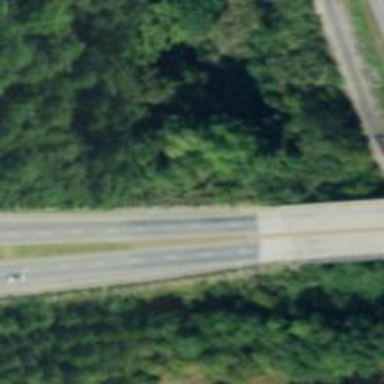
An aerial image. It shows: Bridge on motorway expressway.